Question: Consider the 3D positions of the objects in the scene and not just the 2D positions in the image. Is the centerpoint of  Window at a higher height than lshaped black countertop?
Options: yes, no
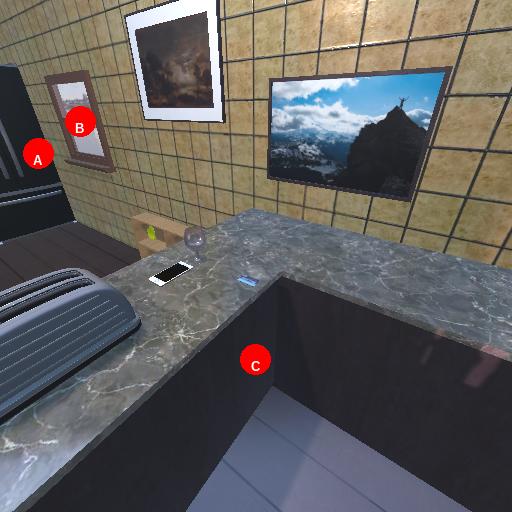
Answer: yes